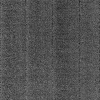
Atmospheric dust classification: dusty